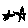
Label: star